Question: My goal is to delete/remove any rows from the ma_images table which contains a duplicate of the same piece of data in anther row, but to retain the original/first instance of that data which has been duplicated. To put it another way, if row #1 mentions 'image_1.jpg', and then rows 3, 5, & 6 also mention the dame data imageNameMaster column, i want to delete instances 3, 5, & 6 but keep the first instance (#1)'
I'm not good with sql and have been working on this for a day now, googled, read stack, researched, haven't found an example that i can understand/relate to my problem to effect a solution.
Below is an example of the table i'm working with minus some of the extra columns in the table. Below that is the lastest bit of sql i've tried so far and the error message which that attempt produced.

ERROR: You can't specify target table 'img' for update in FROM clause
'''
delete img
from ma_images AS img
where exists (
select 1
from ma_images ref
where ref.ImgNameMaster = img.ImgNameMaster
and ref.ImgID < img.ImgID
)
'''
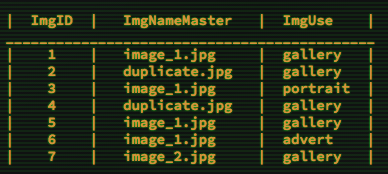
Answer: MySQL is finicky about using the table being updated/deleted in a subquery.
The best solution is to use 'join':
'''
delete img
from ma_images img JOIN
ma_images ref
on ref.ImgNameMaster = img.ImgNameMaster and
ref.ImgID < img.ImgID;
'''
This version might attempt to delete the same row multiple times. So, I would suggest:
'''
delete img
from ma_images img JOIN
(select ref.ImgNameMaster, MIN(ImgId) as min_ImgId
from ma_images ref
group by ref.ImgNameMaster
) ref
on ref.ImgNameMaster = img.ImgNameMaster and
img.ImgID > ref.min_ImgID;
'''